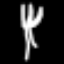
Label: fork